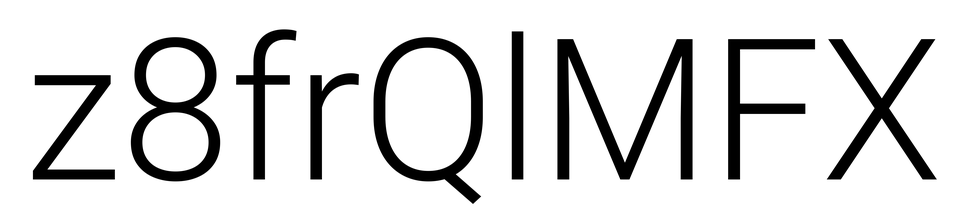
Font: Roboto_Light